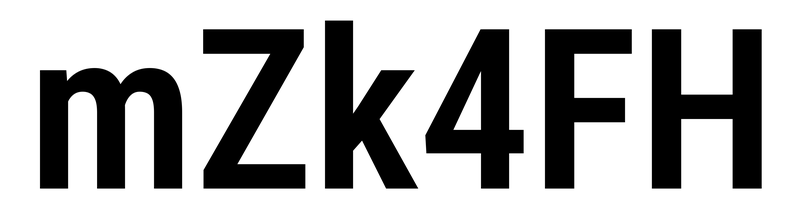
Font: Roboto_Condensed_SemiBold